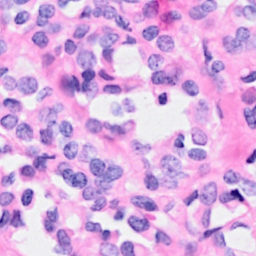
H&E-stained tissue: Breast